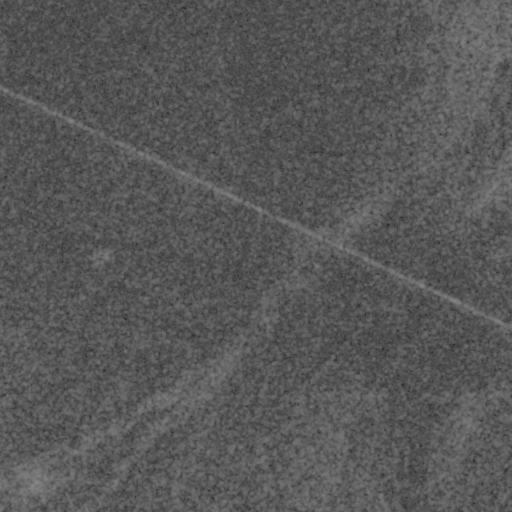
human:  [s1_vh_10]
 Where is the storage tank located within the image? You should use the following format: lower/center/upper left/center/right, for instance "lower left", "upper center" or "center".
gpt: The storage tank is located in the lower left of the image.
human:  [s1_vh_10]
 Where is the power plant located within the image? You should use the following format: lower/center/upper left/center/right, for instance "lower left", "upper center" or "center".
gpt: There is no power plant in the image.

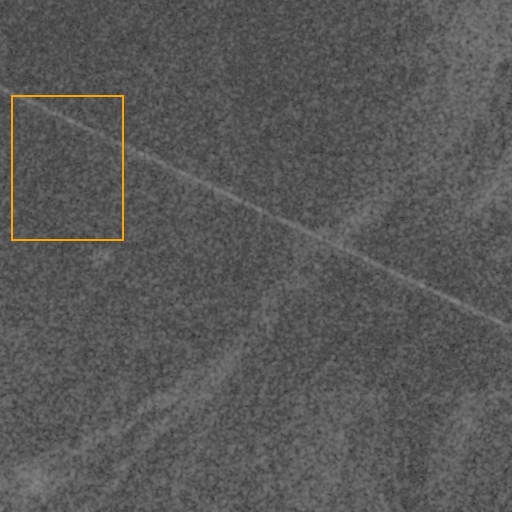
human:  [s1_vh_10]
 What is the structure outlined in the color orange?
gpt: There is no orange outline.
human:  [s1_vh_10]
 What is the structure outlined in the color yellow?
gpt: There is no structure outlined in yellow.